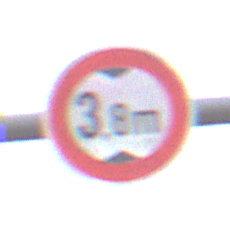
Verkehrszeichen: TatsaechlicheHoehe
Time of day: MorningAfternoon
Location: Outdoor (Suburban)
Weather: PartlyCloudy
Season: NotSpecified
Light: Natural